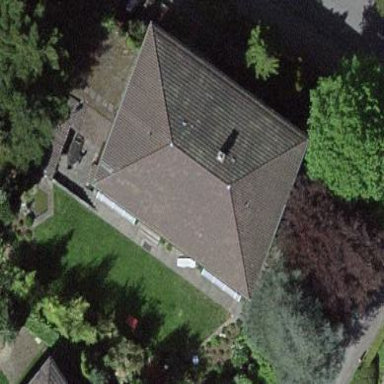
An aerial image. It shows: Hipped roof on residential building.